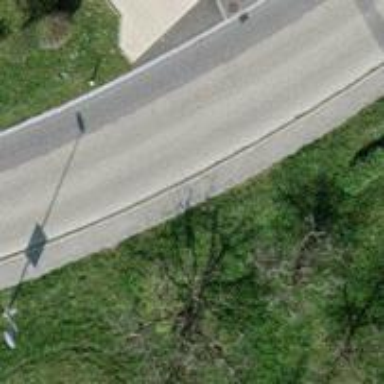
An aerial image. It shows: Asphalt sidewalk.